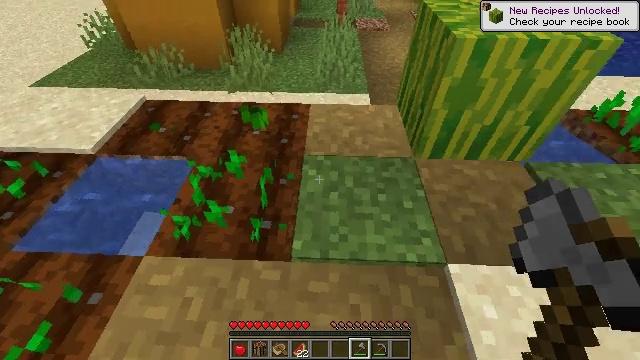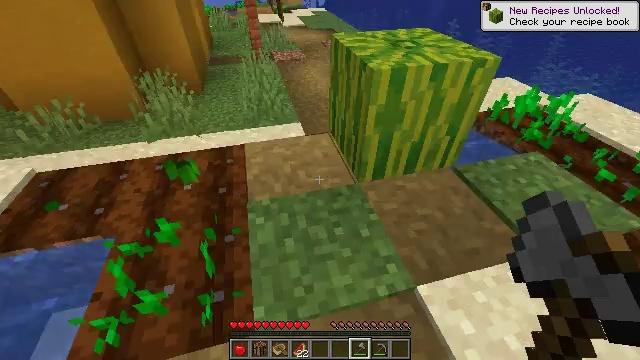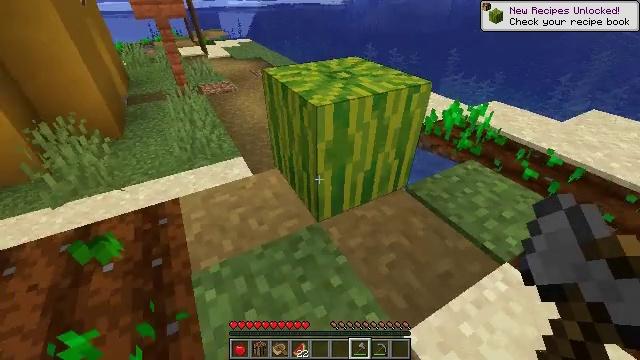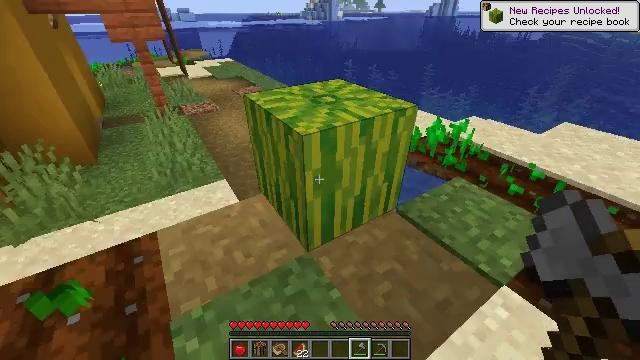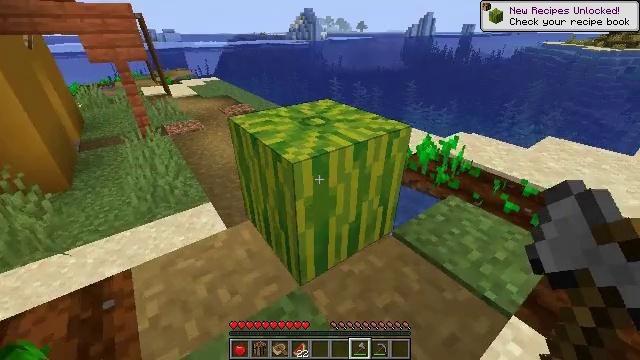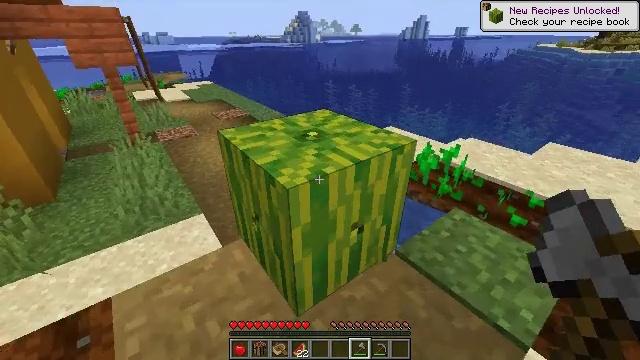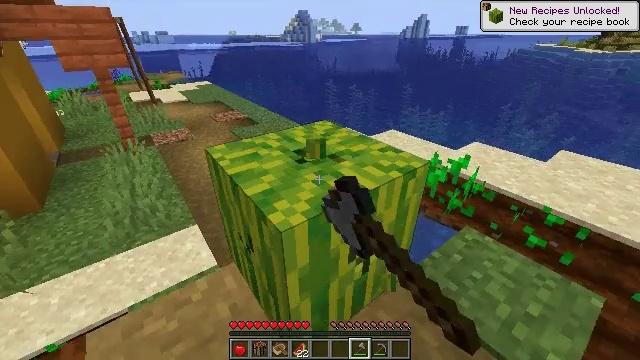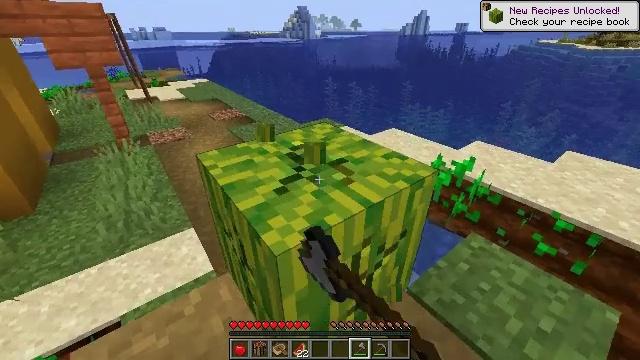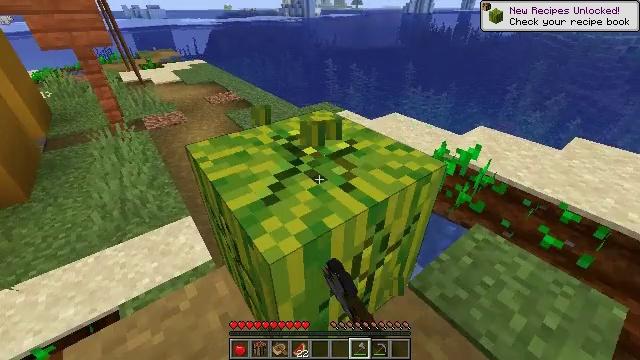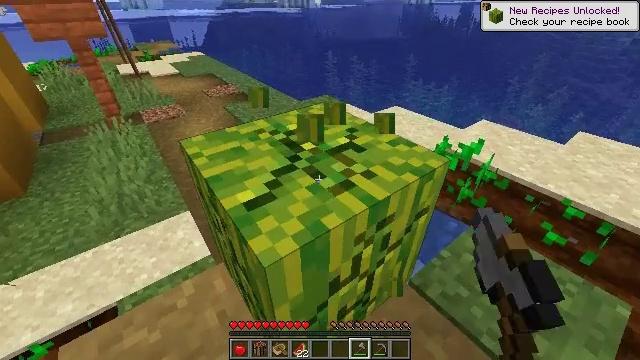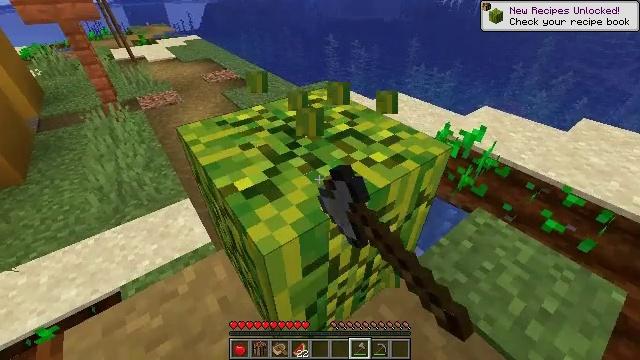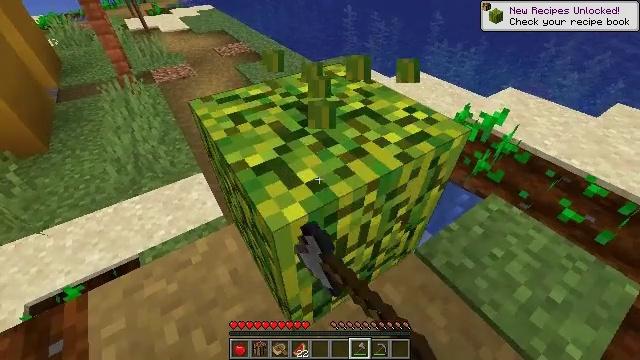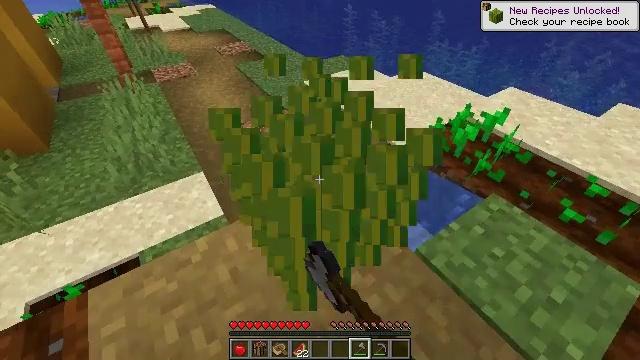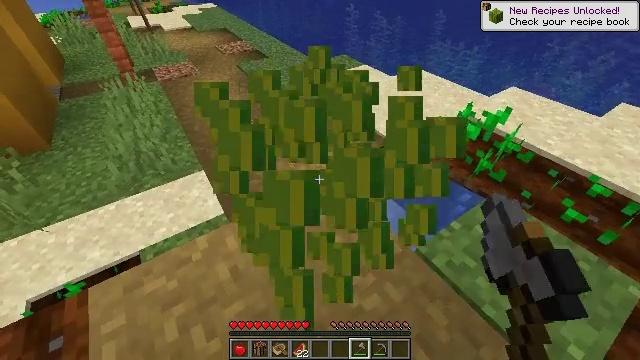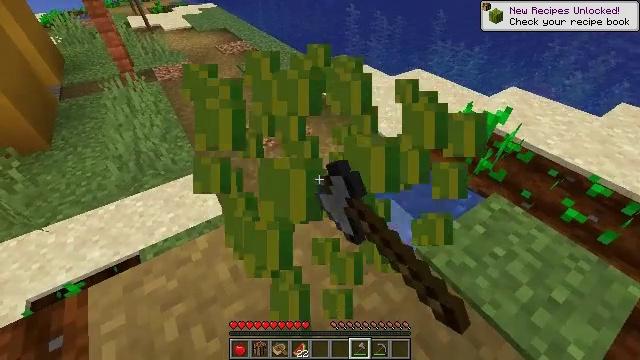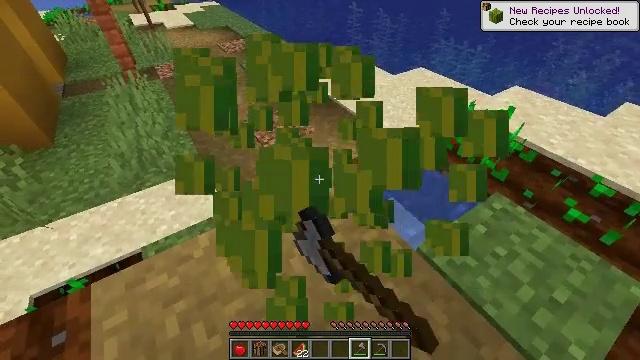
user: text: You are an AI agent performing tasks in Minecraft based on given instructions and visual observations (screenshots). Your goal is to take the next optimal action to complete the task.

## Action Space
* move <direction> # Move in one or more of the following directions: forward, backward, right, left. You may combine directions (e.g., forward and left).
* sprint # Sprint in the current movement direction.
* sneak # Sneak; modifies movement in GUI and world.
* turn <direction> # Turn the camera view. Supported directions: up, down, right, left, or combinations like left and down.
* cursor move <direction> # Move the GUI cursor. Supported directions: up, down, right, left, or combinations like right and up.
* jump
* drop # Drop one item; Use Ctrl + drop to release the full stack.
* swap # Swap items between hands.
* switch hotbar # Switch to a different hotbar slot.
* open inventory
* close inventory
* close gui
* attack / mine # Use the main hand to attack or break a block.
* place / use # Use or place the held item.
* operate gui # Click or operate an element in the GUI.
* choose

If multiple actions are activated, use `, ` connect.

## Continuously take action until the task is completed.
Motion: motion action
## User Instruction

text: Harvest melon from the farm.
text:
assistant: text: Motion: move forward, turn right and up
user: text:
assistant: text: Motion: move forward, turn right and up
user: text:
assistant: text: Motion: move forward, turn right and up
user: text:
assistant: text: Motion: move forward, turn right and up
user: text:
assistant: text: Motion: move forward, turn right, attack / mine
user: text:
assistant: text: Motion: move forward, attack / mine
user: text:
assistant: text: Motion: attack / mine
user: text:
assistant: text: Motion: turn down, attack / mine
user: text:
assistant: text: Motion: turn down, attack / mine
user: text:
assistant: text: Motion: turn down, attack / mine
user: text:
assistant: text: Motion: turn left and down, attack / mine
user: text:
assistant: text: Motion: attack / mine
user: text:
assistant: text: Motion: attack / mine
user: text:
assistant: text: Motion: attack / mine
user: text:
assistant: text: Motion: attack / mine
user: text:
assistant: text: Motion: attack / mine
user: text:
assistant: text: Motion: turn up
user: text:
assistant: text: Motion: turn left
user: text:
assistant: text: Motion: turn left
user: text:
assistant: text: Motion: move forward, turn left
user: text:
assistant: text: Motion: move forward, turn left
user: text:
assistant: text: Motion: move forward and move right, turn left
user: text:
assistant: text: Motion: move forward and move right, turn left
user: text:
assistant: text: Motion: move forward and move right, turn left
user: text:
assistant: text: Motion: move right, turn left
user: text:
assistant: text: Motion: move right, turn left
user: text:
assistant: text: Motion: turn left and down
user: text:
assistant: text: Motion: turn left
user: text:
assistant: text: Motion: move left, turn left and up
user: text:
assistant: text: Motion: move left, turn left and up